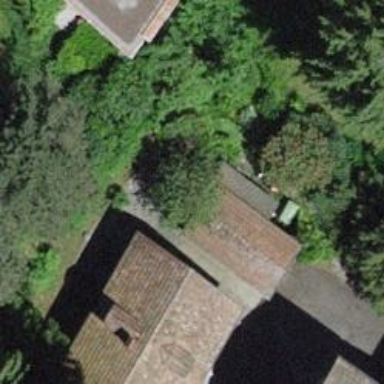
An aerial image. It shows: Garage.